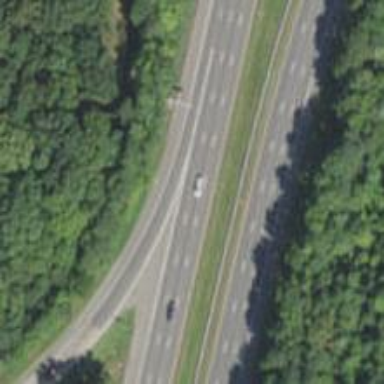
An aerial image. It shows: Motorway link.